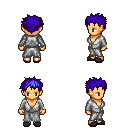
a pixel art fantasy rpg character, female body template, human, tanned skin, white robe, magenta pants, blue bedhead hairstyle, bracelets, gray slippers, four views (front, back, left, right), 2x2 character sprite sheet, small pixel art, hard edges, no anti-aliasing